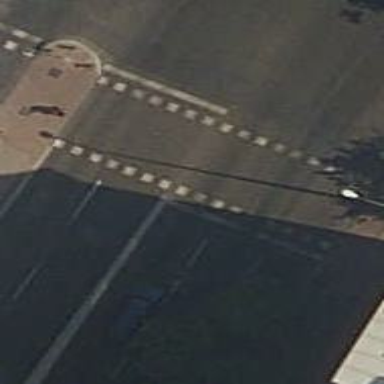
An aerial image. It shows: Road with traffic signals and zebra crossing with traffic signals.